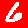
Digit: 6